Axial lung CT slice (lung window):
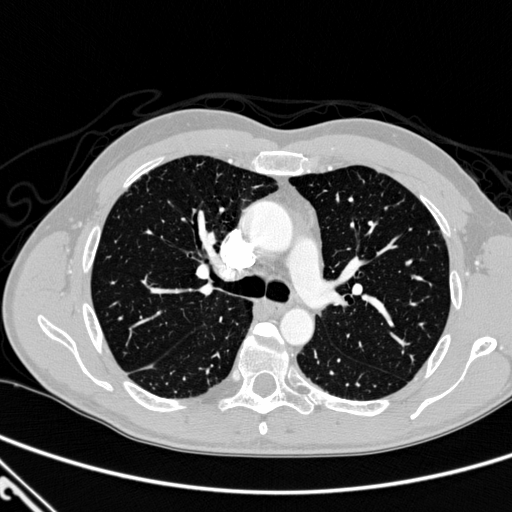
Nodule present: no